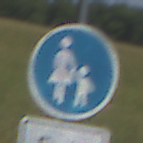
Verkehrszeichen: Gehweg
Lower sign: HinweisDurchVerbaleAngabe2
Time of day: Midday
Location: Outdoor (Nature)
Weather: Clear
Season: NotSpecified
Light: Natural